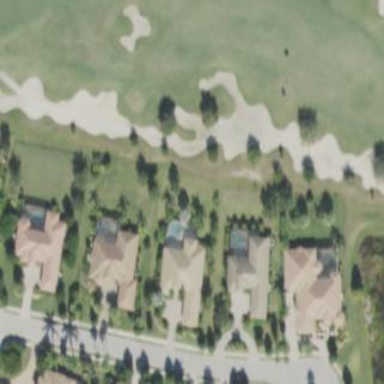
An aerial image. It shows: Golf bunker filled with sandy terrain.